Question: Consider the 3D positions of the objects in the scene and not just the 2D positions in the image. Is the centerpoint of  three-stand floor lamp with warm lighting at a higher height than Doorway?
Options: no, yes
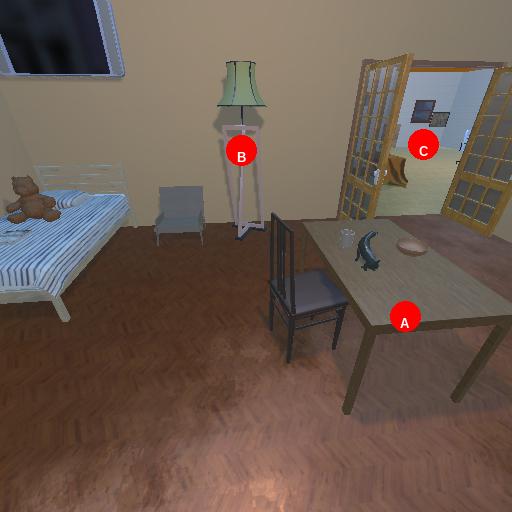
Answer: no